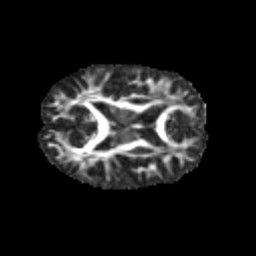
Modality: FA
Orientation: axial
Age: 12
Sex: male
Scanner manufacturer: siemens
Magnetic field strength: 3 T
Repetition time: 3.8 s
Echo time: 0.07 s